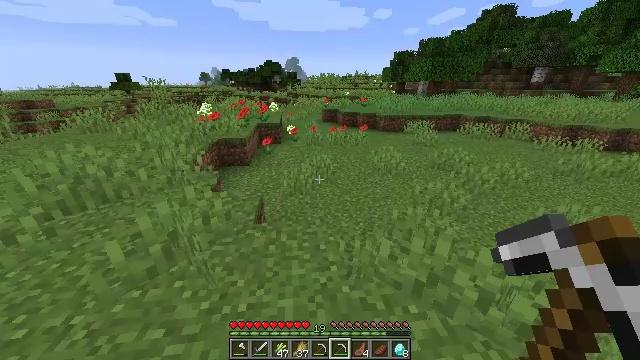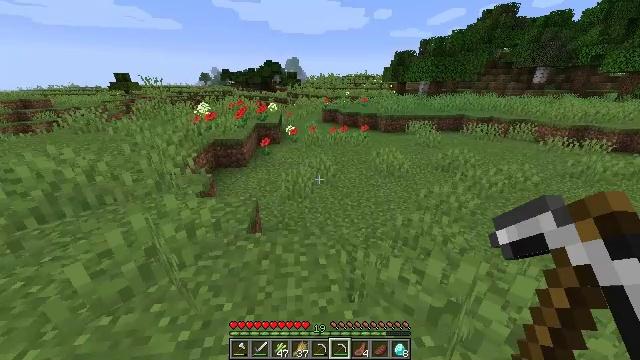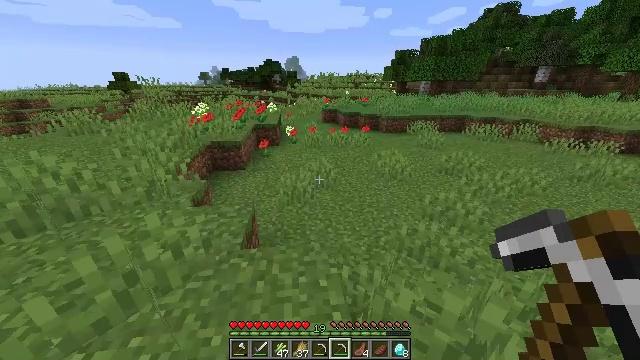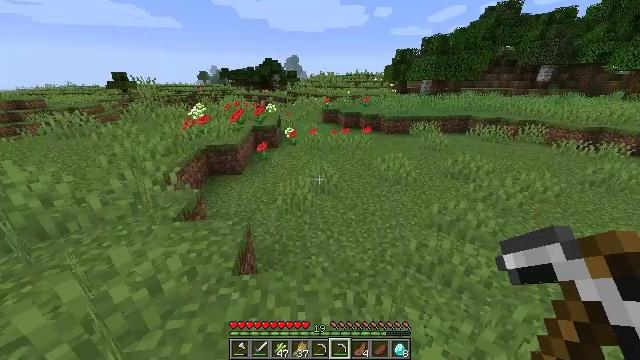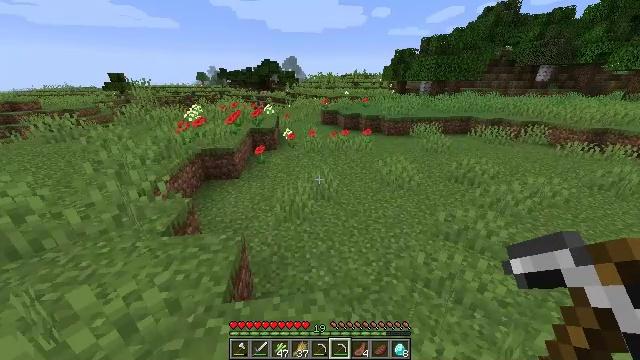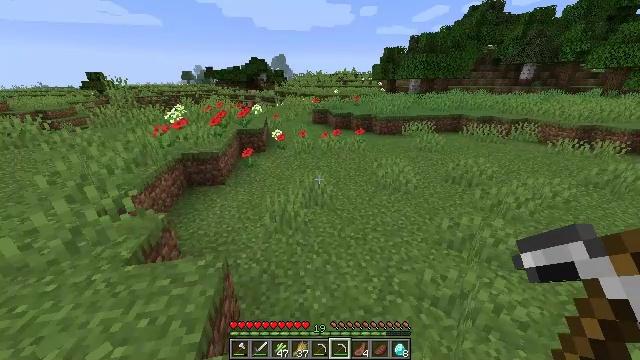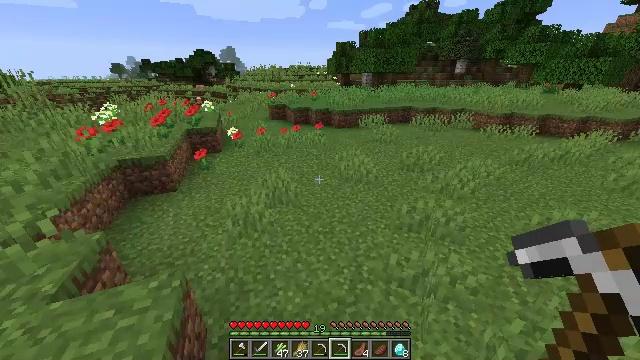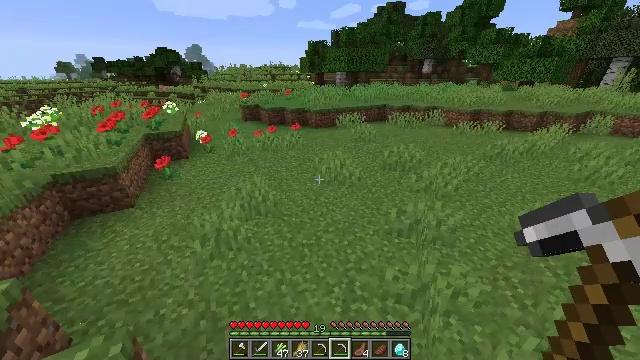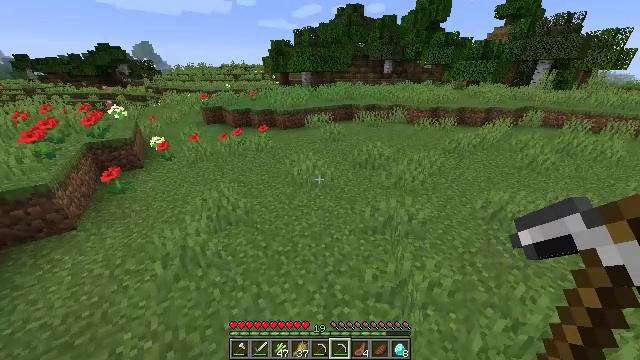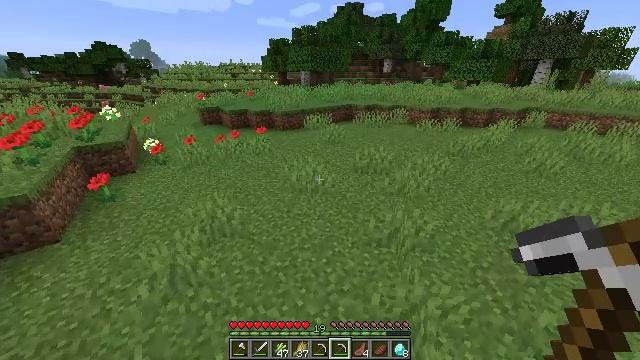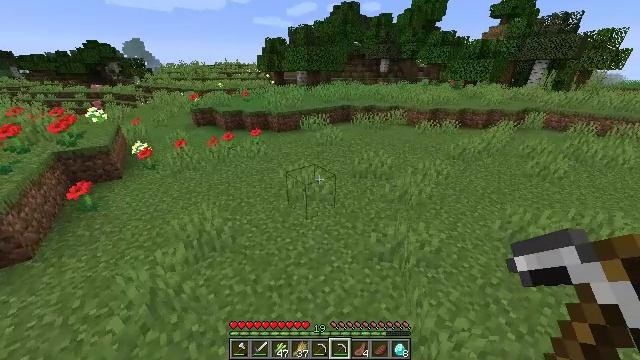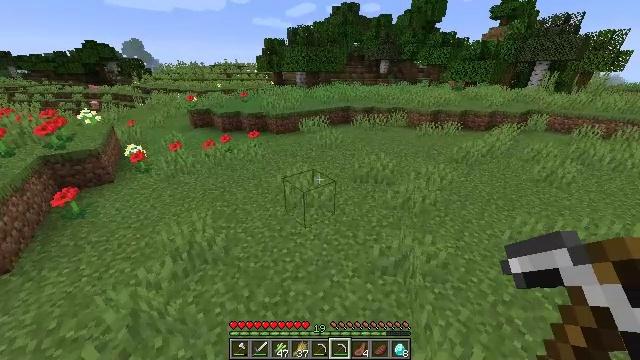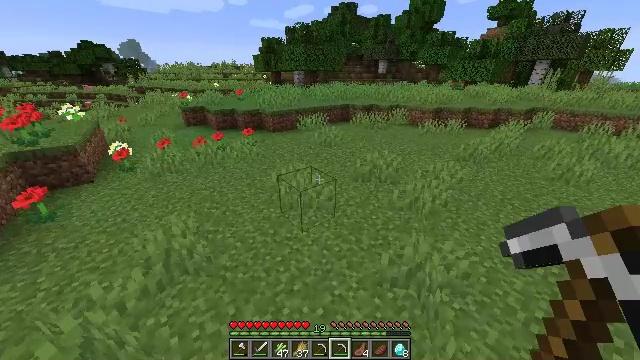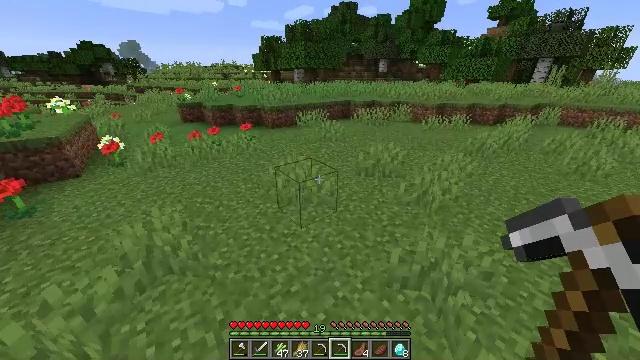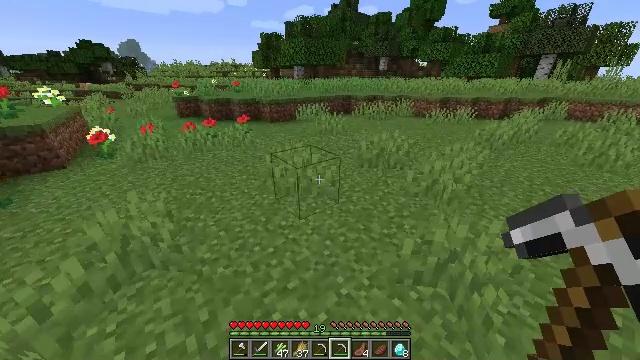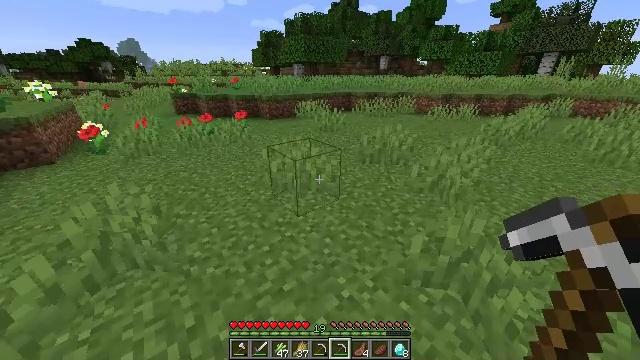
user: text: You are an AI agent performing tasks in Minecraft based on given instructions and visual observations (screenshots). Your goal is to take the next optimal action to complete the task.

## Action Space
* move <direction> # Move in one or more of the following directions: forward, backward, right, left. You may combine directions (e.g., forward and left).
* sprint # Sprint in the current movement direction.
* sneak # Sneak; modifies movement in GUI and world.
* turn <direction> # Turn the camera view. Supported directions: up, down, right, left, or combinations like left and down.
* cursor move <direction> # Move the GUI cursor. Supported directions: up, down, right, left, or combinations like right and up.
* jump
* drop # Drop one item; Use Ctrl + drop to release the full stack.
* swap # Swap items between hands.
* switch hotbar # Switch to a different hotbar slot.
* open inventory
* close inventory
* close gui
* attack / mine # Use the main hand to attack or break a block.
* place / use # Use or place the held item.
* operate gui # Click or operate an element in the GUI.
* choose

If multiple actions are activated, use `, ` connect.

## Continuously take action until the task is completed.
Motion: motion action
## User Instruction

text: Obtain a bee nest using a tool.
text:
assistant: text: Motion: move forward, sprint
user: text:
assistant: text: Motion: move forward, sprint
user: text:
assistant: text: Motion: move forward, sprint
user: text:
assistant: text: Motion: move forward, sprint
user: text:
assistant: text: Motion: move forward, sprint, turn right
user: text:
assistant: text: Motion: move forward, sprint, turn right and down
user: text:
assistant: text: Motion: move forward, sprint, turn right
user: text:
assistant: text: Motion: move forward, sprint, turn right
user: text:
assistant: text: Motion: move forward, sprint
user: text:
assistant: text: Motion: move forward, sprint
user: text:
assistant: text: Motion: move forward, sprint
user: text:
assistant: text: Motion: move forward, sprint
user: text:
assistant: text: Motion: move forward, sprint
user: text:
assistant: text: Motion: move forward, sprint
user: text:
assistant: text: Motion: move forward, sprint
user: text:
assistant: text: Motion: move forward, sprint
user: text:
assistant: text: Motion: move forward, sprint
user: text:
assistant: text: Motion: move forward, sprint
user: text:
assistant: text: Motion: move forward, sprint
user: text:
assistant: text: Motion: move forward, sprint
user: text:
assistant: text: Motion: move forward, sprint
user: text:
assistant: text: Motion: move forward, sprint
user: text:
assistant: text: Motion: move forward, sprint
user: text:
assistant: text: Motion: move forward, sprint
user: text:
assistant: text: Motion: move forward, sprint
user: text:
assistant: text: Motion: move forward, sprint, turn left
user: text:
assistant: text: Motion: move forward, sprint, turn left
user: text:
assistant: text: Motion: move forward, sprint, turn left
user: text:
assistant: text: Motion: move forward, sprint, turn left
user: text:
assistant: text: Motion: move forward, sprint, turn left